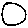
Label: circle